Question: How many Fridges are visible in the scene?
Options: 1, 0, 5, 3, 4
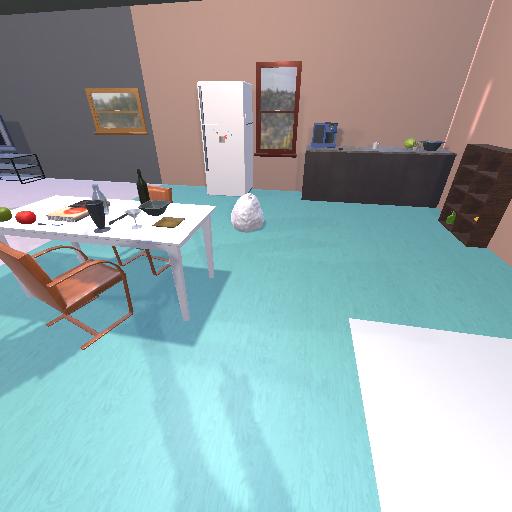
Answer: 1